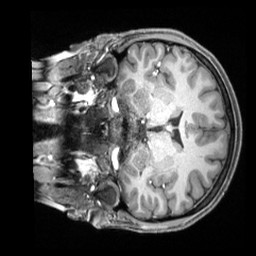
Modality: T1w
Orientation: coronal
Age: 28
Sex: female
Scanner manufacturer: siemens
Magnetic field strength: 3 T
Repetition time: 2.4 s
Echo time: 0.00226 s